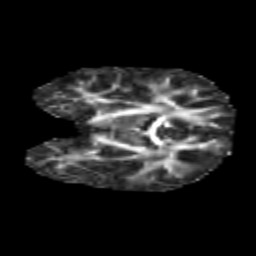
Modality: FA
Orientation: coronal
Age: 7
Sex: female
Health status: healthy